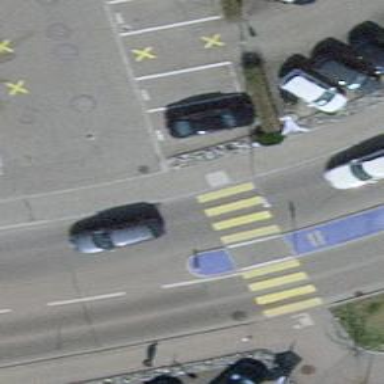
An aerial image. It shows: Uncontrolled zebra crossing on the road.